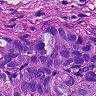
Metastatic tissue present: yes